Interaction volume radius: 10 \u00c5
Interaction volume height: 50 \u00c5
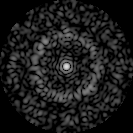
Disorder parameter: 0.8208